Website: macys
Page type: review-order
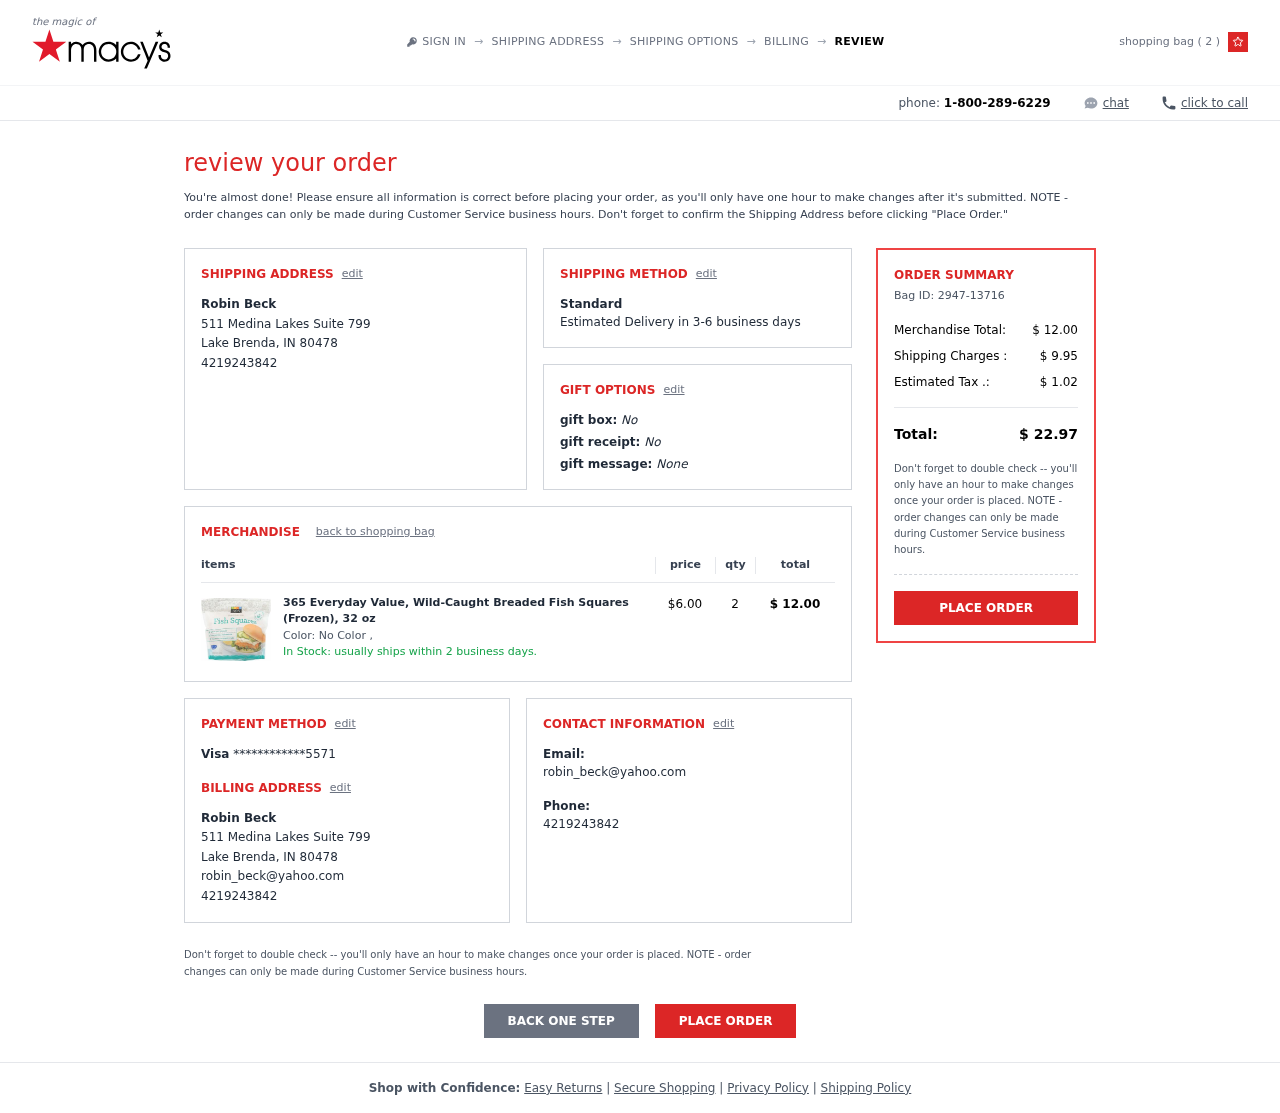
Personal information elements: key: PII_CARD_LAST4
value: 5571
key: PII_CARD_TYPE
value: Visa
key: PII_CITY
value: Lake Brenda
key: PII_EMAIL2
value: robin_beck@yahoo.com
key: PII_EMAIL3
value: robin_beck@yahoo.com
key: PII_FULLNAME
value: Robin Beck
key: PII_FULLNAME2
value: Robin Beck
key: PII_PHONE
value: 4219243842
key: PII_PHONE2
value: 4219243842
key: PII_PHONE3
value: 4219243842
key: PII_POSTCODE
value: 80478
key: PII_STATE_ABBR
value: IN
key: PII_STREET
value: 511 Medina Lakes Suite 799
Product elements: key: PRODUCT1_NAME
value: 365 Everyday Value, Wild-Caught Breaded Fish Squares (Frozen), 32 oz
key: PRODUCT1_PRICE
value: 6
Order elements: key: ORDER_NUM_ITEMS
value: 2
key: ORDER_DELIVERY_DATE
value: Estimated Delivery in 3-6 business days
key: ORDER_SUBTOTAL
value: $ 12.00
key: ORDER_ID
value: Bag ID: 2947-13716
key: ORDER_SHIPPING_COST
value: $ 9.95
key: ORDER_TAX
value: $ 1.02
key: ORDER_TOTAL
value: $ 22.97